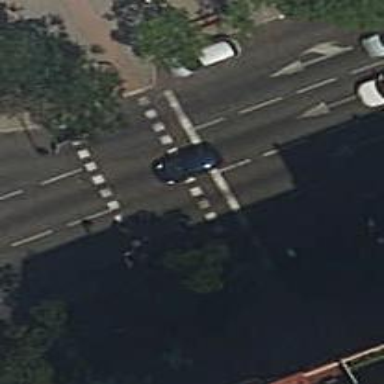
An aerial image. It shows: Road with traffic signals at the crossing.